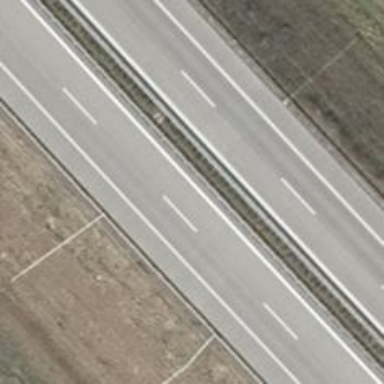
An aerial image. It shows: Concrete motorway with embankment.